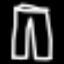
Label: pants